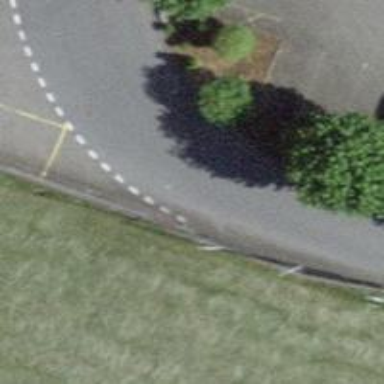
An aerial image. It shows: Unclassified road with asphalt surface.